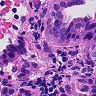
Metastatic tissue present: yes